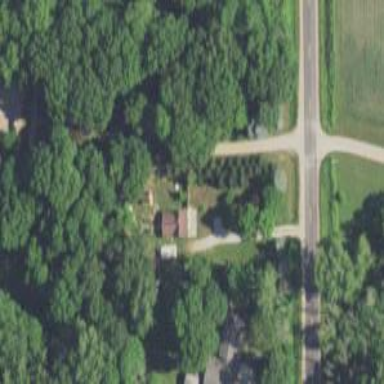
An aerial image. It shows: Driveway.